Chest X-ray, PA view. Patient: 30 years old, sex F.
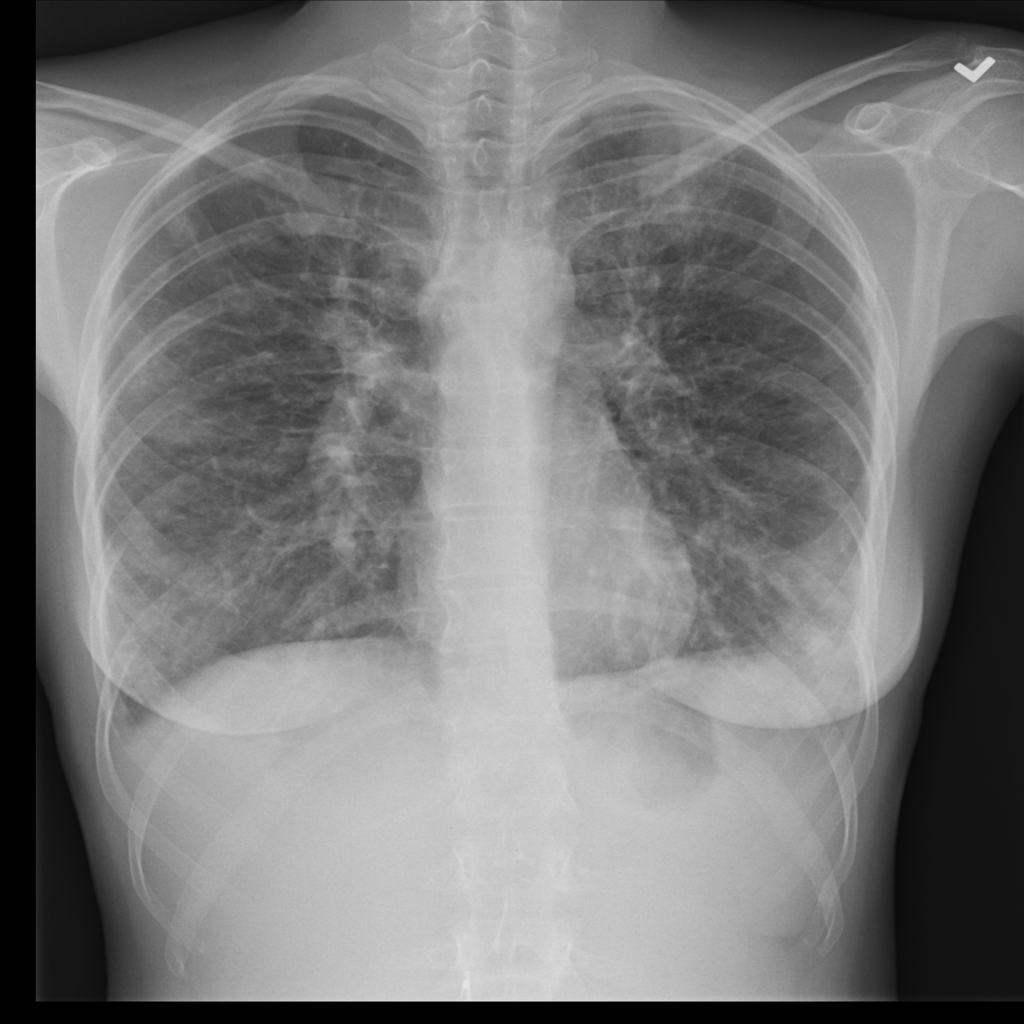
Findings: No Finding